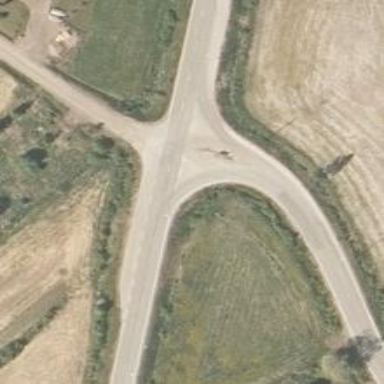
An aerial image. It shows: Road with "give way" sign.